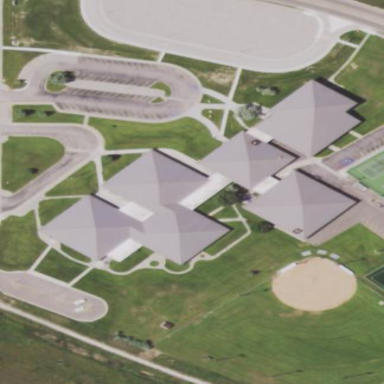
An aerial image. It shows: School building.